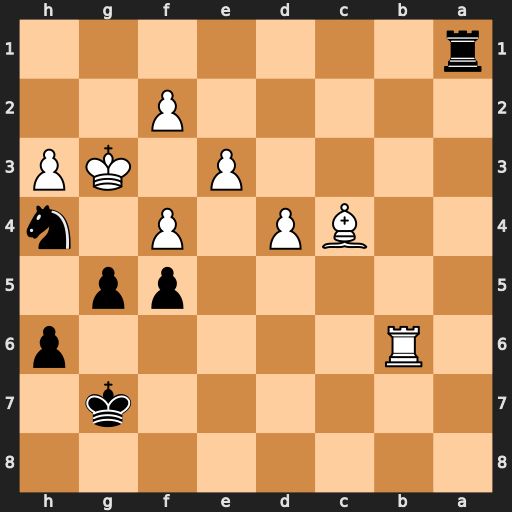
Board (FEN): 8/6k1/1R5p/5pp1/2BP1P1n/4P1KP/5P2/r7
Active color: b
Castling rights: -
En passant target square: -
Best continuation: Rg1+ Kh2 Nf3#